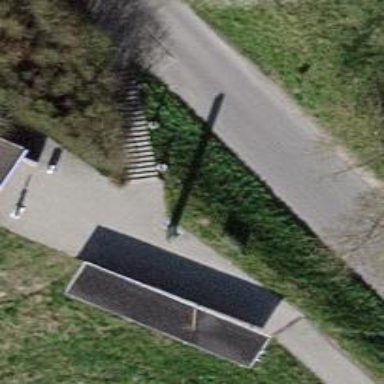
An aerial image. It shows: Set of steps on the road.